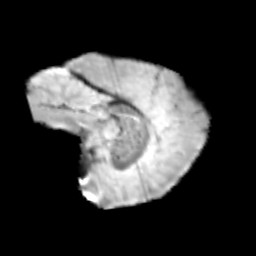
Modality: T2w
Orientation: sagittal
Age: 13
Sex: male
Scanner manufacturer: siemens
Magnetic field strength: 3 T
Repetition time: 3.8 s
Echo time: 0.07 s